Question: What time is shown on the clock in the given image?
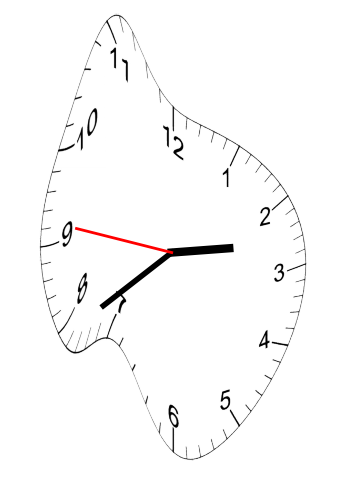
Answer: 02:38:46